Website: apple
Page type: customer-info-address
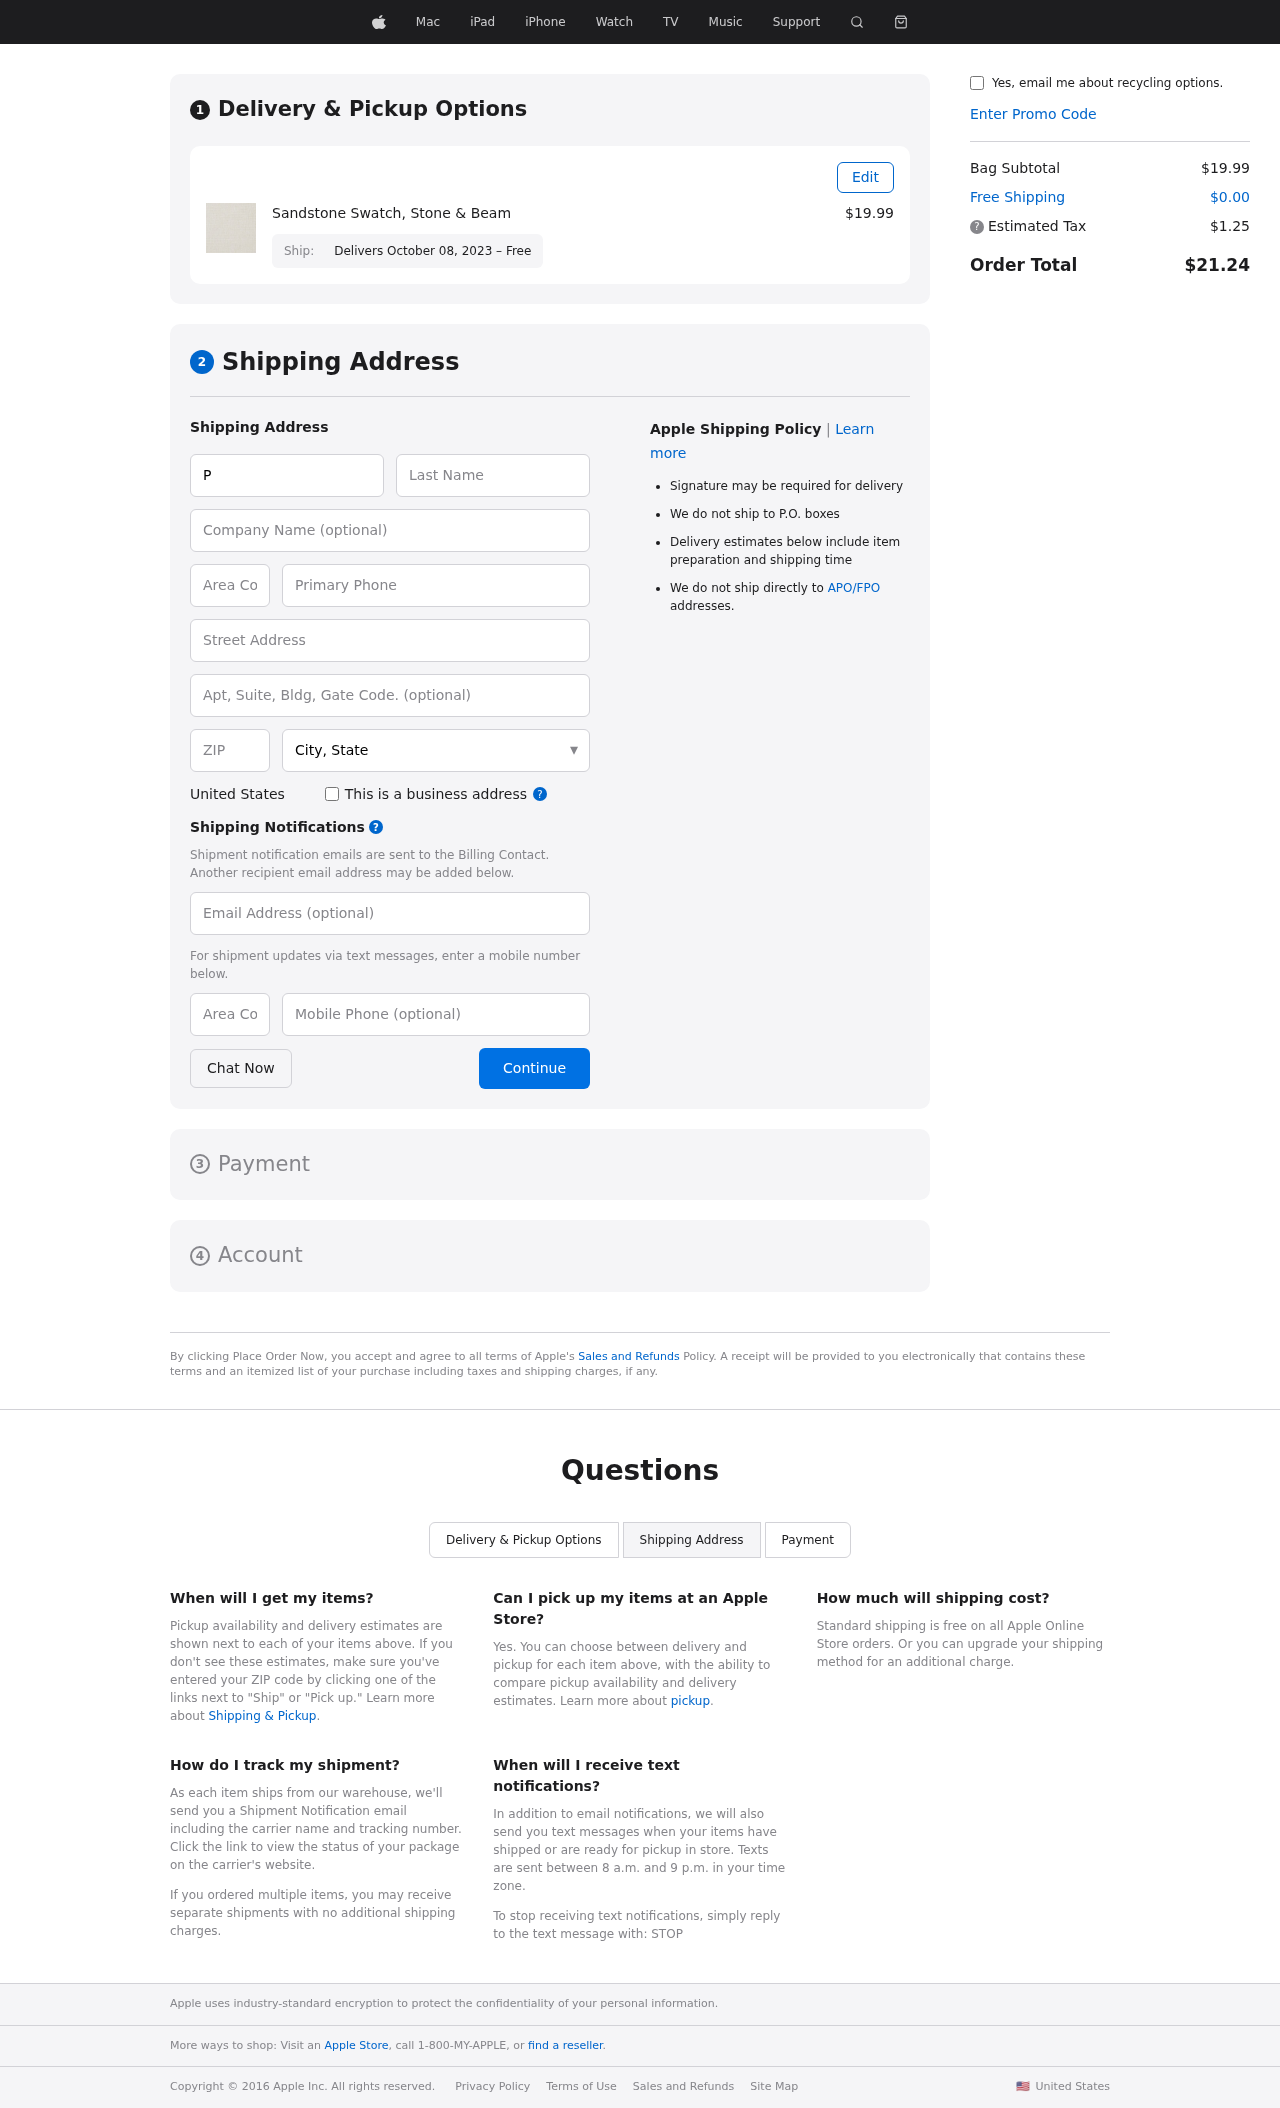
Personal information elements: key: PII_CITY_STATE
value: Casechester, NY
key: PII_COMPANY
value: Evans Group
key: PII_COUNTRY
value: United States
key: PII_EMAIL
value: phampton@yahoo.com
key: PII_FIRSTNAME
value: Paul
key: PII_LASTNAME
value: Hampton
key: PII_PHONE
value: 3359056509
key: PII_PHONE_AREA
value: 335
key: PII_POSTCODE
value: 38084
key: PII_STREET
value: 14394 Saunders Glens
Product elements: key: PRODUCT1_NAME
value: Sandstone Swatch, Stone & Beam
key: PRODUCT1_PRICE
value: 19.99
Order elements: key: ORDER_DELIVERY_DATE
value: Delivers October 08, 2023 – Free
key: ORDER_SUBTOTAL
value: $19.99
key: ORDER_SHIPPING_COST
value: $0.00
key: ORDER_TAX
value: $1.25
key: ORDER_TOTAL
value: $21.24